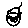
Label: cat